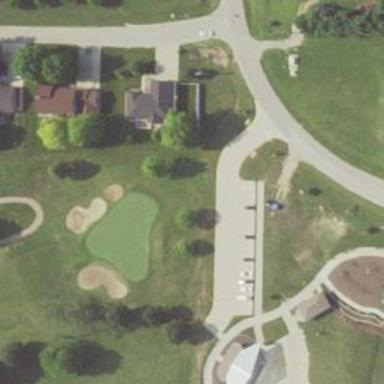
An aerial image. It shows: View of golf hole.